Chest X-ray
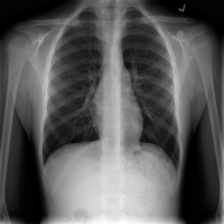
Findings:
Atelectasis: negative
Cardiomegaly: negative
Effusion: negative
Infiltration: negative
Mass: negative
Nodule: negative
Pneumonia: negative
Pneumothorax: negative
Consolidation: negative
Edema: negative
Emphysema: negative
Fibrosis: negative
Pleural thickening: negative
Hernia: negative